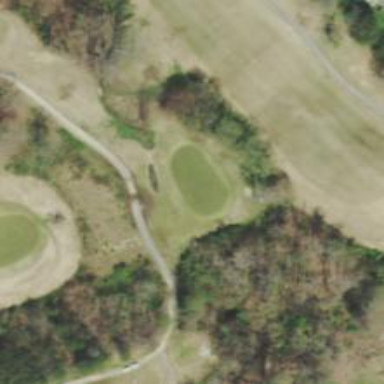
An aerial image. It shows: View of golf hole.